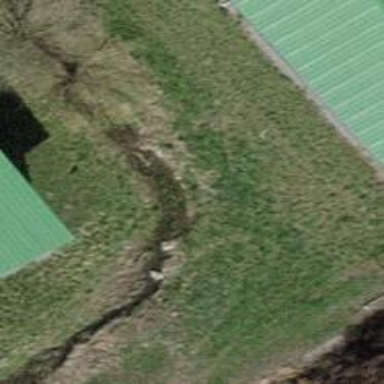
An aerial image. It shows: Ditch in the surroundings.